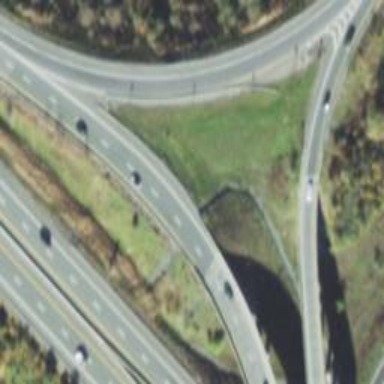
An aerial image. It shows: Asphalt motorway link with embankment.